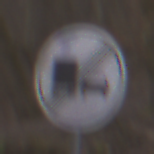
Verkehrszeichen: EndeUeberholverbotKraftfahrzeuge
Umgebung: Outdoor, Nature
Tageszeit: MorningAfternoon
Wetter: Overcast
Licht: Natural
Jahreszeit: Autumn
Kontrast: LowContrast